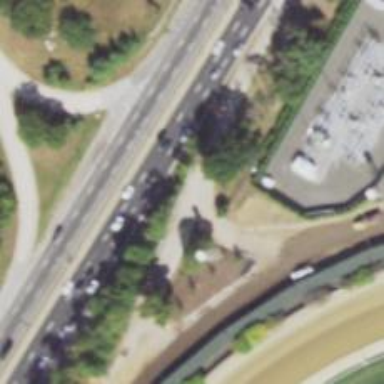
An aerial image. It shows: Asphalt motorway link.